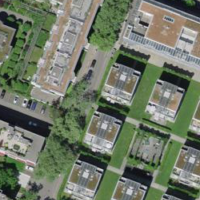
EUNIS habitat code: 54
Species observed at this site:
Geranium nodosum